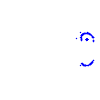
Particle: pion